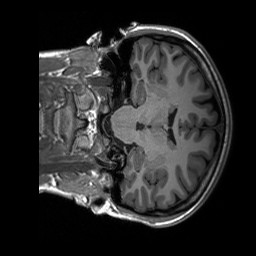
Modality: T1w
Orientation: coronal
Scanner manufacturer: siemens
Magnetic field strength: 3 T
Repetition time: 2.25 s
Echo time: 0.00221 s